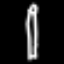
Label: pencil